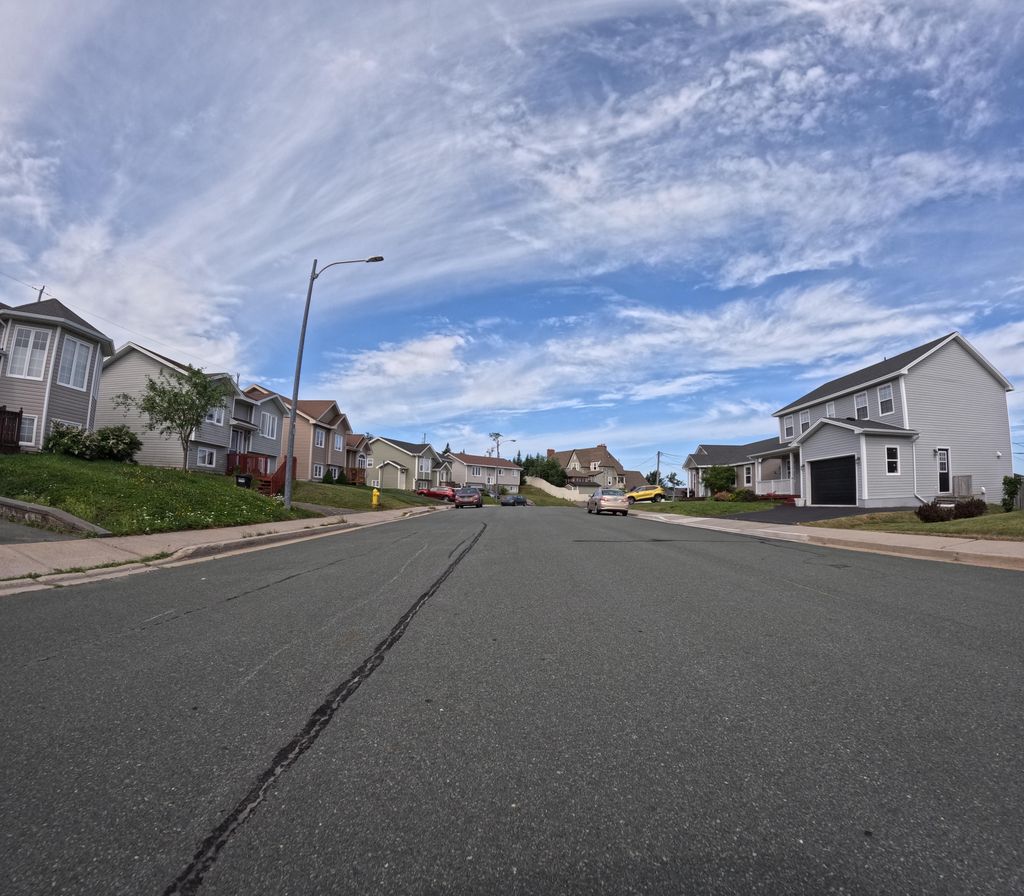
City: st_johns